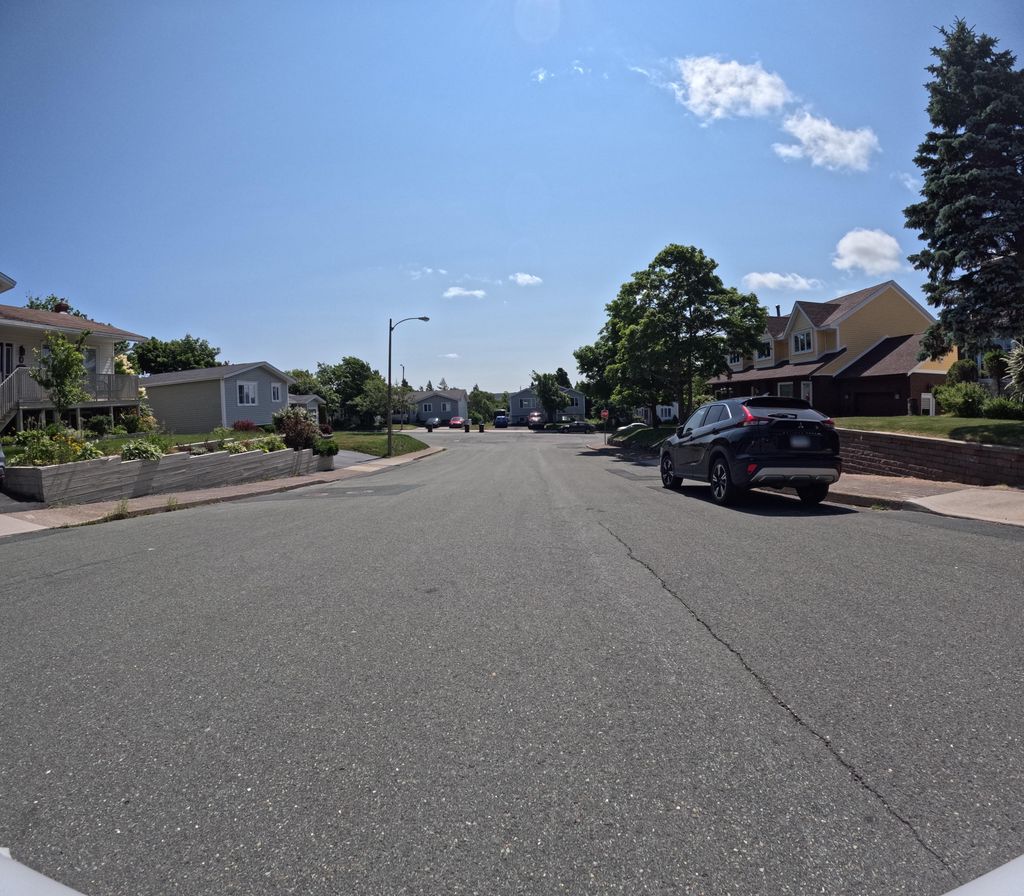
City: st_johns